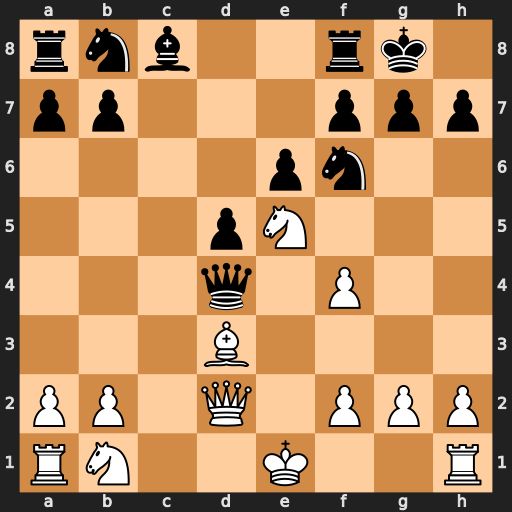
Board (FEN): rnb2rk1/pp3ppp/4pn2/3pN3/3q1P2/3B4/PP1Q1PPP/RN2K2R
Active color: w
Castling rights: KQ
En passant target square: -
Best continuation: Bxh7+ Kxh7 Qxd4